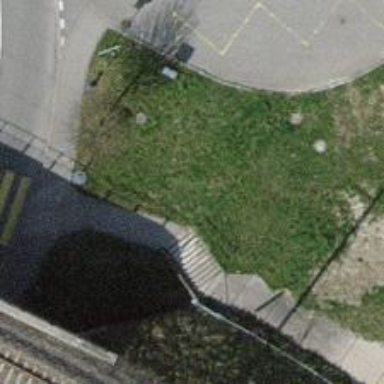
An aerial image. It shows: Road with steps.